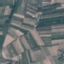
Label: PermanentCrop